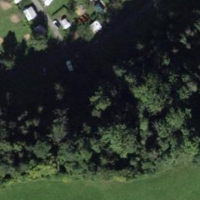
EUNIS habitat code: 44
Species observed at this site:
Aglais urticae